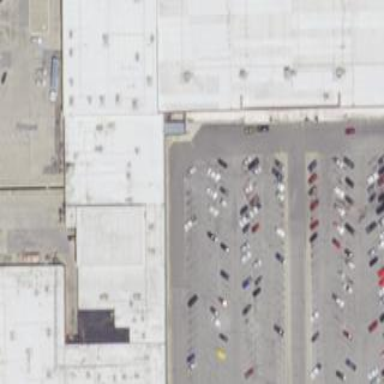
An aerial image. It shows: Commercial building.